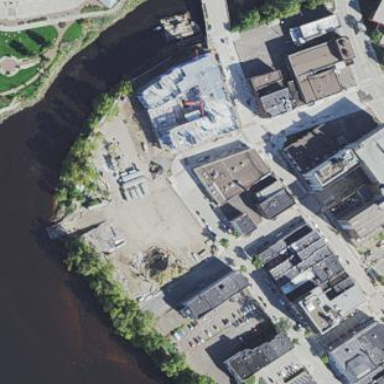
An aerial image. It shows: Arts centre housed in civic building.